Question: I don't understand what is wrong in the dataSource configuration in spring applicationContext.xml, but not able to connect the DB.
'''
org.springframework.beans.factory.BeanCreationException: Error creating bean with name 'dataSource' defined in ServletContext resource [/WEB-INF/applicationContext.xml]: BeanPostProcessor before instantiation of bean failed; nested exception is java.lang.NoClassDefFoundError: org/aopalliance/aop/Advice
'''
Could somebody help me on this issue? Below here, i have given the applicationContext.xml , Detailed Log and Library Reference.
'''
<?xml version='1.0' encoding='UTF-8' ?>
<!-- was: <?xml version="1.0" encoding="UTF-8"?> -->
<beans xmlns="http://www.springframework.org/schema/beans"
xmlns:xsi="http://www.w3.org/2001/XMLSchema-instance"
xmlns:p="http://www.springframework.org/schema/p"
xmlns:aop="http://www.springframework.org/schema/aop"
xmlns:tx="http://www.springframework.org/schema/tx"
xmlns:util="http://www.springframework.org/schema/util"
xsi:schemaLocation="http://www.springframework.org/schema/beans http://www.springframework.org/schema/beans/spring-beans-4.0.xsd
http://www.springframework.org/schema/aop http://www.springframework.org/schema/aop/spring-aop-4.0.xsd
http://www.springframework.org/schema/tx http://www.springframework.org/schema/tx/spring-tx-4.0.xsd
http://www.springframework.org/schema/util http://www.springframework.org/schema/util/spring-util.xsd">
<!--bean id="propConfigurer"
class="org.springframework.beans.factory.config.PropertyPlaceholderConfigurer"
p:location="/WEB-INF/jdbc.properties" />
<bean id="dataSource"
class="org.springframework.jdbc.datasource.DriverManagerDataSource"
p:driverClassName="${jdbc.driverClassName}"
p:url="${jdbc.url}"
p:username="${jdbc.username}"
p:password="${jdbc.password}" /-->
<!-- ADD PERSISTENCE SUPPORT HERE (jpa, hibernate, etc) -->
<bean id="dataSource" class="org.apache.commons.dbcp2.BasicDataSource"
destroy-method="close">
<property name="driverClassName" value="com.mysql.jdbc.Driver" />
<property name="url" value="jdbc:mysql://localhost:3306/otr" />
<property name="username" value="root" />
<property name="password" value="admin" />
</bean>
<!--bean id="dataSource"
class="org.springframework.jdbc.datasource.DriverManagerDataSource"
p:driverClassName="com.mysql.jdbc.Driver"
p:url="jdbc:mysql://localhost:3306/otr"
p:username="root"
p:password="admin" /-->
<!-- Hibernate 4 SessionFactory Bean definition -->
<bean id="hibernate4AnnotatedSessionFactory" class="org.springframework.orm.hibernate4.LocalSessionFactoryBean">
<property name="dataSource" ref="dataSource" />
<property name="annotatedClasses">
<list>
<value>com.otr.hibernate.Employee</value>
<value>com.otr.hibernate.Passport</value>
<value>com.otr.hibernate.Department</value>
<value>com.otr.hibernate.Employee_Department_Junction</value>
<value>com.otr.hibernate.Mission</value>
<value>com.otr.hibernate.MissionTracker</value>
<value>com.otr.hibernate.Forecast</value>
<value>com.otr.hibernate.ForecastCompositeKey</value>
<value>com.otr.hibernate.OverseasTravelRequest</value>
<value>com.otr.hibernate.OverseasTRCompositeKey</value>
<value>com.otr.hibernate.VisaRequestForm</value>
<value>com.otr.hibernate.VisaRFCompositeKey</value>
<value>com.otr.hibernate.FlightDetails</value>
</list>
</property>
<property name="hibernateProperties">
<props>
<prop key="hibernate.dialect">org.hibernate.dialect.MySQLDialect</prop>
<prop key="hibernate.show_sql">true</prop>
<prop key="hibernate.connection.pool_size">1</prop>
<prop key="hibernate.hbm2ddl.auto">create</prop>
</props>
</property>
</bean>
<tx:annotation-driven transaction-manager="transactionManager"/>
<bean id="transactionManager" class="org.springframework.orm.hibernate4.HibernateTransactionManager">
<property name="sessionFactory" ref="hibernate4AnnotatedSessionFactory" />
</bean>
</beans>
'''
'''
INFO: Loading XML bean definitions from ServletContext resource [/WEB-INF/applicationContext.xml]
SEVERE: Context initialization failed
org.springframework.beans.factory.BeanCreationException: Error creating bean with name 'dataSource' defined in ServletContext resource [/WEB-INF/applicationContext.xml]: BeanPostProcessor before instantiation of bean failed; nested exception is java.lang.NoClassDefFoundError: org/aopalliance/aop/Advice
at org.springframework.beans.factory.support.AbstractAutowireCapableBeanFactory.createBean(AbstractAutowireCapableBeanFactory.java:471)
at org.springframework.beans.factory.support.AbstractBeanFactory$1.getObject(AbstractBeanFactory.java:304)
at org.springframework.beans.factory.support.DefaultSingletonBeanRegistry.getSingleton(DefaultSingletonBeanRegistry.java:228)
at org.springframework.beans.factory.support.AbstractBeanFactory.doGetBean(AbstractBeanFactory.java:300)
at org.springframework.beans.factory.support.AbstractBeanFactory.getBean(AbstractBeanFactory.java:195)
at org.springframework.beans.factory.support.DefaultListableBeanFactory.preInstantiateSingletons(DefaultListableBeanFactory.java:700)
at org.springframework.context.support.AbstractApplicationContext.finishBeanFactoryInitialization(AbstractApplicationContext.java:760)
at org.springframework.context.support.AbstractApplicationContext.refresh(AbstractApplicationContext.java:482)
at org.springframework.web.context.ContextLoader.configureAndRefreshWebApplicationContext(ContextLoader.java:403)
at org.springframework.web.context.ContextLoader.initWebApplicationContext(ContextLoader.java:306)
at org.springframework.web.context.ContextLoaderListener.contextInitialized(ContextLoaderListener.java:106)
at org.apache.catalina.core.StandardContext.contextListenerStart(StandardContext.java:5362)
at com.sun.enterprise.web.WebModule.contextListenerStart(WebModule.java:743)
at org.apache.catalina.core.StandardContext.start(StandardContext.java:5898)
at com.sun.enterprise.web.WebModule.start(WebModule.java:691)
at org.apache.catalina.core.ContainerBase.addChildInternal(ContainerBase.java:1041)
at org.apache.catalina.core.ContainerBase.addChild(ContainerBase.java:1024)
at org.apache.catalina.core.StandardHost.addChild(StandardHost.java:747)
at com.sun.enterprise.web.WebContainer.loadWebModule(WebContainer.java:2278)
at com.sun.enterprise.web.WebContainer.loadWebModule(WebContainer.java:1924)
at com.sun.enterprise.web.WebApplication.start(WebApplication.java:139)
at org.glassfish.internal.data.EngineRef.start(EngineRef.java:122)
at org.glassfish.internal.data.ModuleInfo.start(ModuleInfo.java:291)
at org.glassfish.internal.data.ApplicationInfo.start(ApplicationInfo.java:352)
at com.sun.enterprise.v3.server.ApplicationLifecycle.deploy(ApplicationLifecycle.java:497)
at com.sun.enterprise.v3.server.ApplicationLifecycle.deploy(ApplicationLifecycle.java:219)
at org.glassfish.deployment.admin.DeployCommand.execute(DeployCommand.java:491)
at com.sun.enterprise.v3.admin.CommandRunnerImpl$2$1.run(CommandRunnerImpl.java:527)
at com.sun.enterprise.v3.admin.CommandRunnerImpl$2$1.run(CommandRunnerImpl.java:523)
at java.security.AccessController.doPrivileged(Native Method)
at javax.security.auth.Subject.doAs(Subject.java:356)
at com.sun.enterprise.v3.admin.CommandRunnerImpl$2.execute(CommandRunnerImpl.java:522)
at com.sun.enterprise.v3.admin.CommandRunnerImpl.doCommand(CommandRunnerImpl.java:546)
at com.sun.enterprise.v3.admin.CommandRunnerImpl.doCommand(CommandRunnerImpl.java:1423)
at com.sun.enterprise.v3.admin.CommandRunnerImpl.access$1500(CommandRunnerImpl.java:108)
at com.sun.enterprise.v3.admin.CommandRunnerImpl$ExecutionContext.execute(CommandRunnerImpl.java:1762)
at com.sun.enterprise.v3.admin.CommandRunnerImpl$ExecutionContext.execute(CommandRunnerImpl.java:1674)
at com.sun.enterprise.v3.admin.AdminAdapter.doCommand(AdminAdapter.java:534)
at com.sun.enterprise.v3.admin.AdminAdapter.onMissingResource(AdminAdapter.java:224)
at org.glassfish.grizzly.http.server.StaticHttpHandler.service(StaticHttpHandler.java:297)
at com.sun.enterprise.v3.services.impl.ContainerMapper.service(ContainerMapper.java:246)
at org.glassfish.grizzly.http.server.HttpHandler.runService(HttpHandler.java:191)
at org.glassfish.grizzly.http.server.HttpHandler.doHandle(HttpHandler.java:168)
at org.glassfish.grizzly.http.server.HttpServerFilter.handleRead(HttpServerFilter.java:189)
at org.glassfish.grizzly.filterchain.ExecutorResolver$9.execute(ExecutorResolver.java:119)
at org.glassfish.grizzly.filterchain.DefaultFilterChain.executeFilter(DefaultFilterChain.java:288)
at org.glassfish.grizzly.filterchain.DefaultFilterChain.executeChainPart(DefaultFilterChain.java:206)
at org.glassfish.grizzly.filterchain.DefaultFilterChain.execute(DefaultFilterChain.java:136)
at org.glassfish.grizzly.filterchain.DefaultFilterChain.process(DefaultFilterChain.java:114)
at org.glassfish.grizzly.ProcessorExecutor.execute(ProcessorExecutor.java:77)
at org.glassfish.grizzly.nio.transport.TCPNIOTransport.fireIOEvent(TCPNIOTransport.java:838)
at org.glassfish.grizzly.strategies.AbstractIOStrategy.fireIOEvent(AbstractIOStrategy.java:113)
at org.glassfish.grizzly.strategies.WorkerThreadIOStrategy.run0(WorkerThreadIOStrategy.java:115)
at org.glassfish.grizzly.strategies.WorkerThreadIOStrategy.access$100(WorkerThreadIOStrategy.java:55)
at org.glassfish.grizzly.strategies.WorkerThreadIOStrategy$WorkerThreadRunnable.run(WorkerThreadIOStrategy.java:135)
at org.glassfish.grizzly.threadpool.AbstractThreadPool$Worker.doWork(AbstractThreadPool.java:564)
at org.glassfish.grizzly.threadpool.AbstractThreadPool$Worker.run(AbstractThreadPool.java:544)
at java.lang.Thread.run(Thread.java:744)
Caused by: java.lang.NoClassDefFoundError: org/aopalliance/aop/Advice
at org.springframework.aop.framework.autoproxy.AbstractAutoProxyCreator.isInfrastructureClass(AbstractAutoProxyCreator.java:397)
at org.springframework.aop.framework.autoproxy.AbstractAutoProxyCreator.postProcessBeforeInstantiation(AbstractAutoProxyCreator.java:285)
at org.springframework.beans.factory.support.AbstractAutowireCapableBeanFactory.applyBeanPostProcessorsBeforeInstantiation(AbstractAutowireCapableBeanFactory.java:958)
at org.springframework.beans.factory.support.AbstractAutowireCapableBeanFactory.resolveBeforeInstantiation(AbstractAutowireCapableBeanFactory.java:930)
at org.springframework.beans.factory.support.AbstractAutowireCapableBeanFactory.createBean(AbstractAutowireCapableBeanFactory.java:465)
... 57 more
Caused by: java.lang.ClassNotFoundException: org.aopalliance.aop.Advice
at org.glassfish.web.loader.WebappClassLoader.loadClass(WebappClassLoader.java:1761)
at org.glassfish.web.loader.WebappClassLoader.loadClass(WebappClassLoader.java:1611)
... 62 more
'''

Kindly let me know in case of further information.
Thanks in advance.
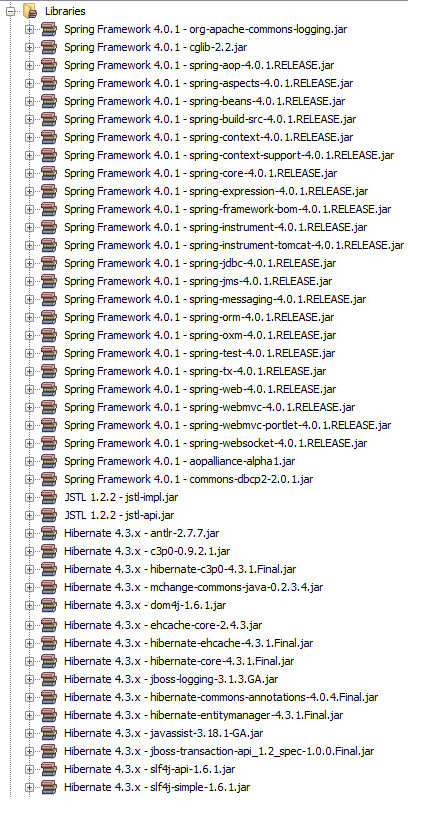
Answer: You are missing the <URL> jar.
Also, I recommend that you use <URL> to handle all these dependencies instead of doing it yourself.